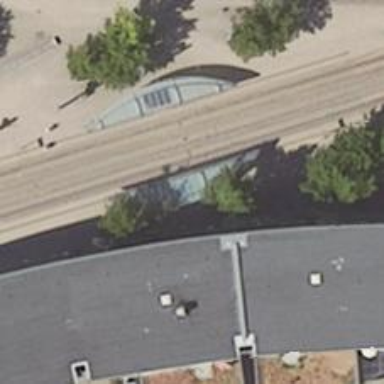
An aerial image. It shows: Platform for public transport with shelter. It serves trams and railways.